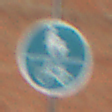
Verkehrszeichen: GemeinsamerGehUndRadweg
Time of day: MorningAfternoon
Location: Outdoor (Suburban)
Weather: PartlyCloudy
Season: NotSpecified
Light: Natural